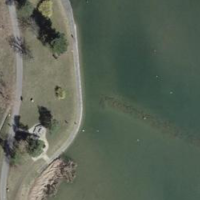
EUNIS habitat code: 15
Species observed at this site:
Monacha cartusiana
Phragmites australis
Cygnus olor
Fulica atra
Aythya ferina
Mergus merganser
Aythya fuligula
Acrocephalus scirpaceus